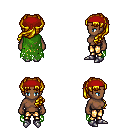
a pixel art fantasy rpg character, female body template, human, dark skin, green tattered cape, gold greaves, blonde princess hairstyle, red bandana, metal boots, four views (front, back, left, right), 2x2 character sprite sheet, small pixel art, hard edges, no anti-aliasing